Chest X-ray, PA view. Patient: 62 years old, sex M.
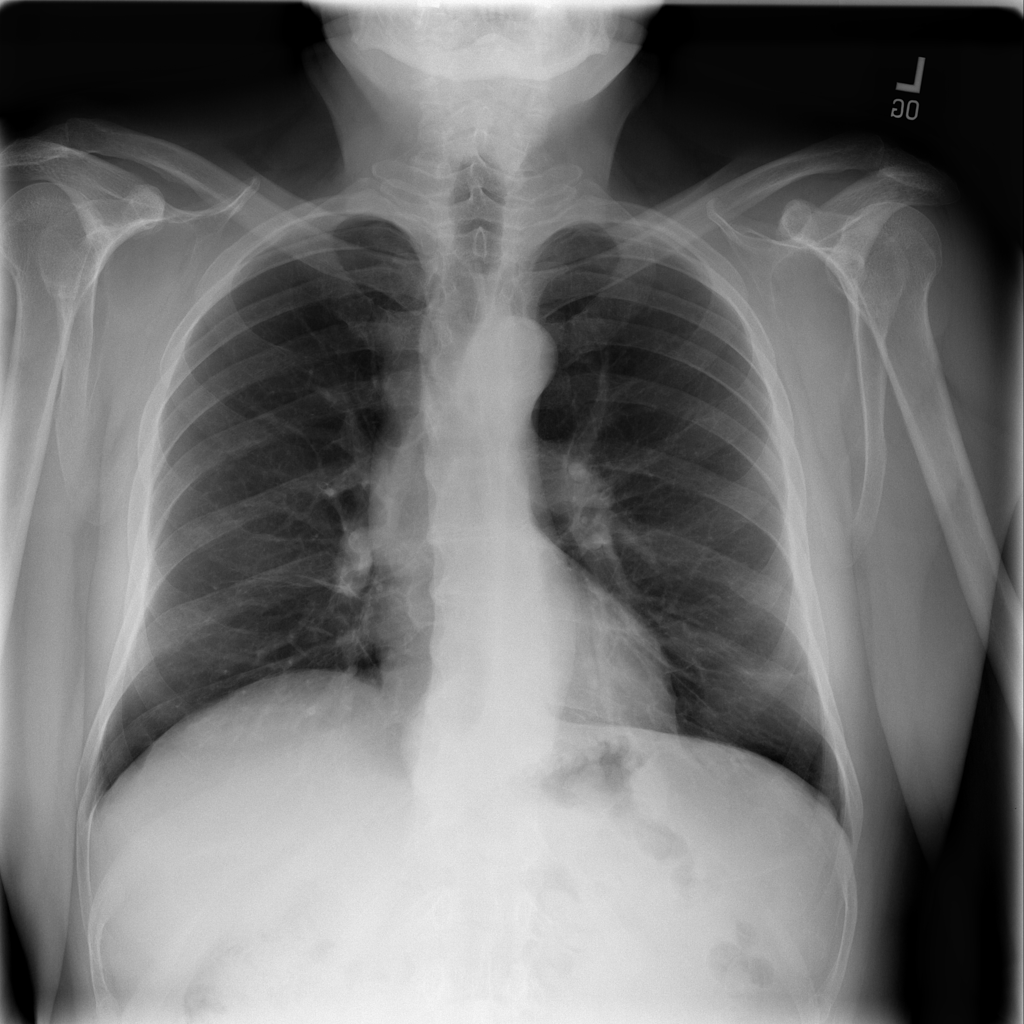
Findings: No Finding